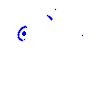
Particle: proton